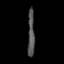
Tissue: skin
Cell type: Myeloid cells
Senescence score: 0.8239
Nuclear area (px): 308
Mean DAPI intensity: 82.153